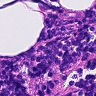
Metastatic tissue present: no